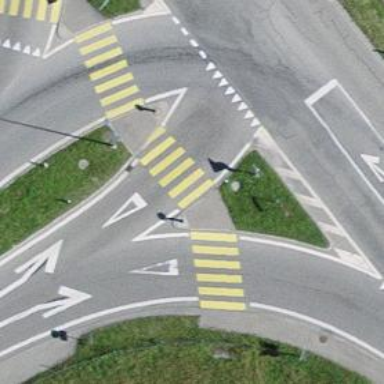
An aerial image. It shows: Zebra crossing on the road.